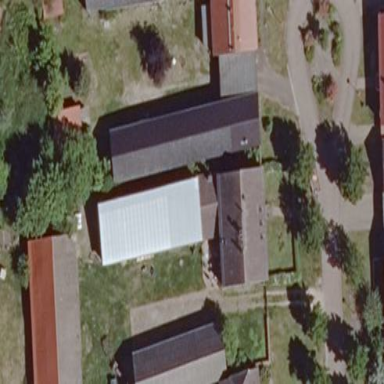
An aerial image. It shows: Barn.